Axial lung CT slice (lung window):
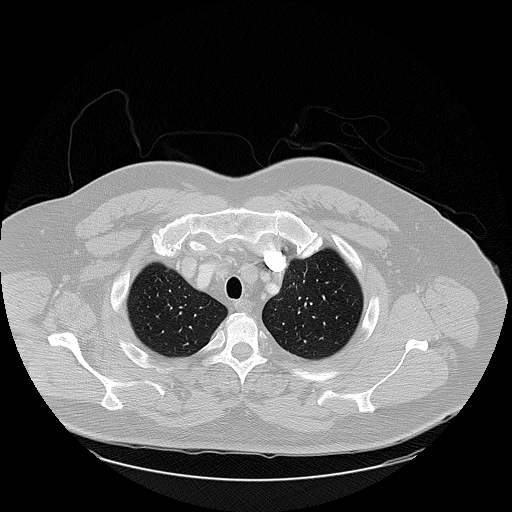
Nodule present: no